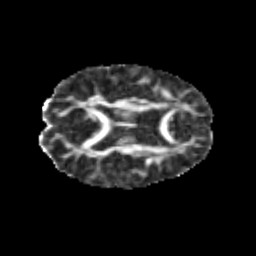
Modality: FA
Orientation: axial
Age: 10
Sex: male
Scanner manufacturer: siemens
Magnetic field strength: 3 T
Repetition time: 3.8 s
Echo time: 0.07 s